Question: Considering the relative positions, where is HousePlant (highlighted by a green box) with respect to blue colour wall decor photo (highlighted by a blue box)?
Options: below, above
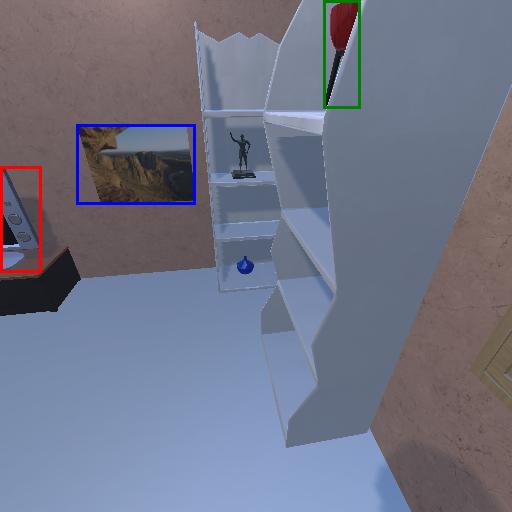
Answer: below